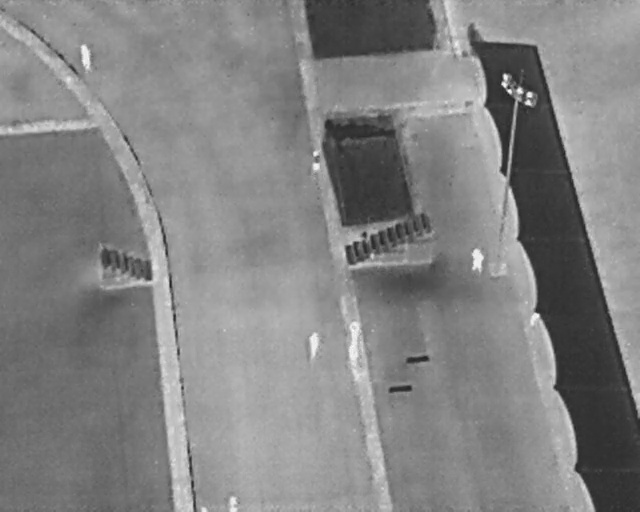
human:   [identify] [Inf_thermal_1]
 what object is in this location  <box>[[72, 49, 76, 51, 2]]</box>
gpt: <ref>1 large person at the right</ref>

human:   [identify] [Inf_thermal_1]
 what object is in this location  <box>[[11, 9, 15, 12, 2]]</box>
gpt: <ref>1 large person at the top left</ref>

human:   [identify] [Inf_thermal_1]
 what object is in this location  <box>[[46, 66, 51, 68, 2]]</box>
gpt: <ref>1 large person at the center</ref>